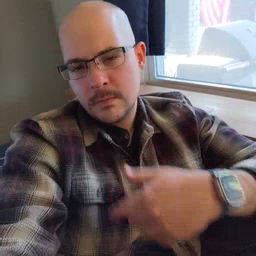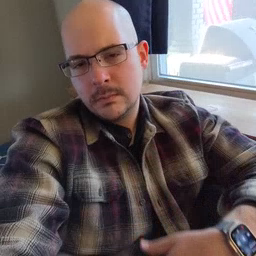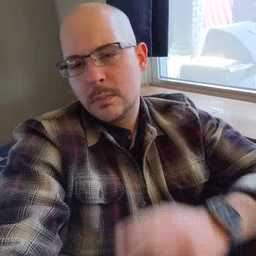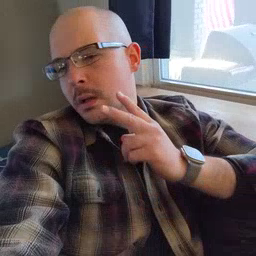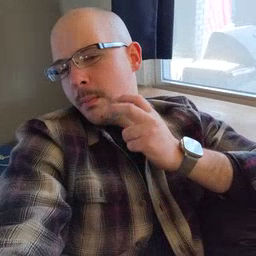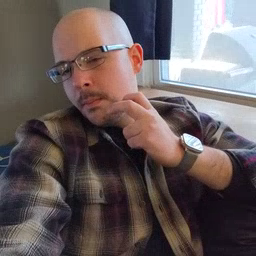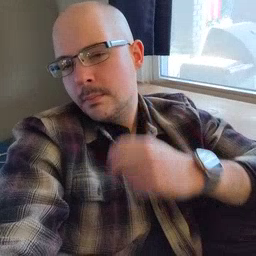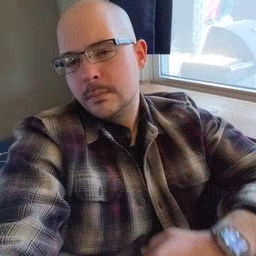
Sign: gum